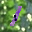
Label: 1